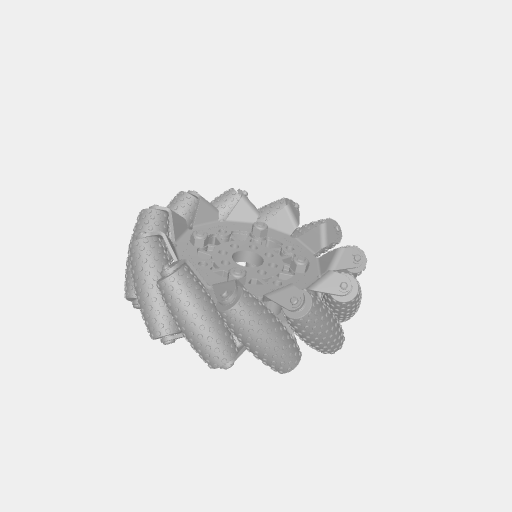
Part: MecanumWheel104OD